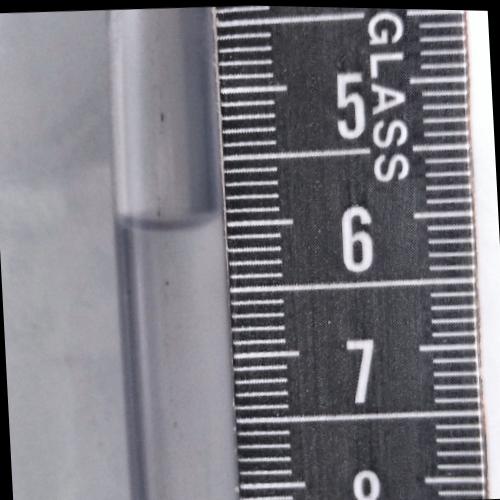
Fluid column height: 6.0 cm